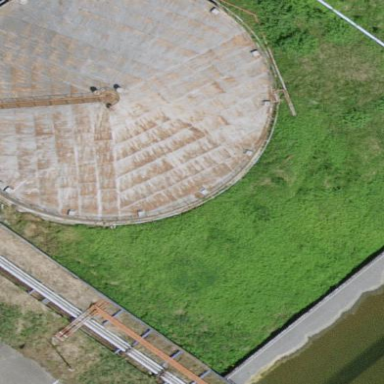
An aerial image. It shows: Storage tank which is man-made and housed in building.